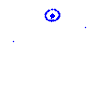
Particle: kaon